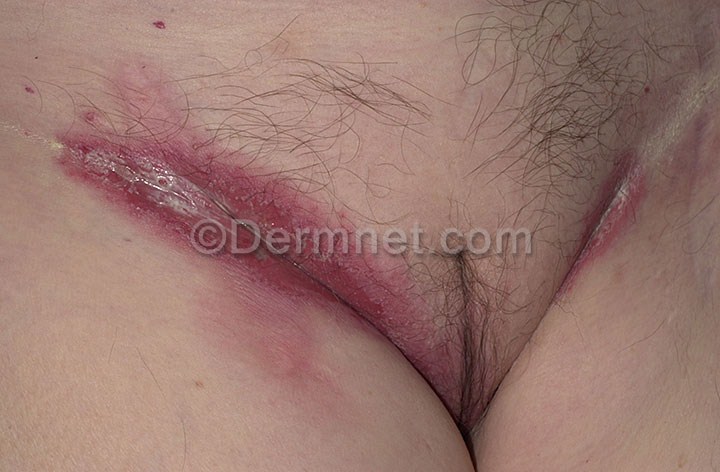
Disease: Tinea Ringworm Candidiasis and other Fungal Infections